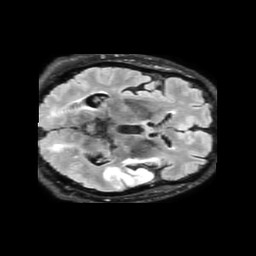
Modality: FLAIR
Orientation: axial
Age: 64
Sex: male
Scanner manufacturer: philips
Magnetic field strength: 3 T
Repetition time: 4.8 s
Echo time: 0.34 s